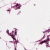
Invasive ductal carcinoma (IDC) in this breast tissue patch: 0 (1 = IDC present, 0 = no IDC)